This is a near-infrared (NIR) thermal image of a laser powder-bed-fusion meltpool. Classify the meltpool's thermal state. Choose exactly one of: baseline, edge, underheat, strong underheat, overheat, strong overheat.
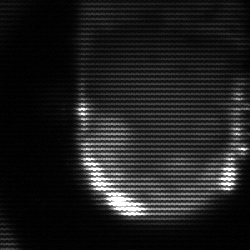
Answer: baseline